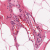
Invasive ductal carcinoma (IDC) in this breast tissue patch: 0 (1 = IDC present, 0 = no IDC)